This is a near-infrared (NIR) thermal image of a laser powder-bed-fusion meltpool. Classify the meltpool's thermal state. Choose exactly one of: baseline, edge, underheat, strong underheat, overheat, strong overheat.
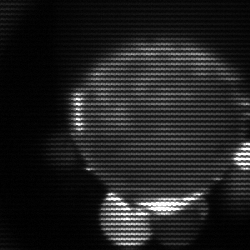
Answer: edge